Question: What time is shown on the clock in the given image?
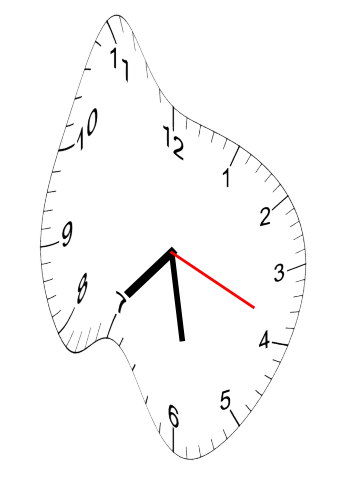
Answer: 07:28:19